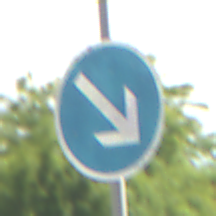
Verkehrszeichen: VorgeschriebeneVorbeifahrtRechts
Umgebung: Outdoor, RoadRail
Tageszeit: Midday
Wetter: PartlyCloudy
Licht: Natural
Jahreszeit: NotSpecified
Kontrast: HighContrast